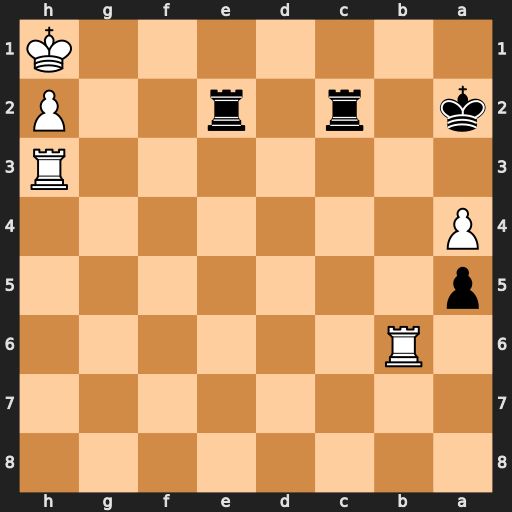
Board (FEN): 8/8/1R6/p7/P7/7R/k1r1r2P/7K
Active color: b
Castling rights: -
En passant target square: -
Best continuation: Rc1#